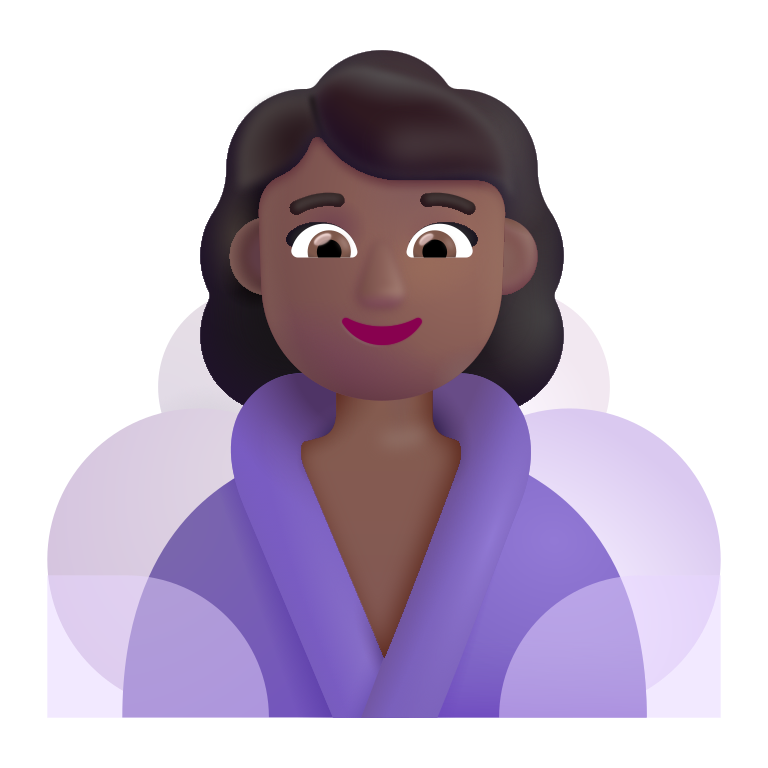
woman in steamy room color  dark